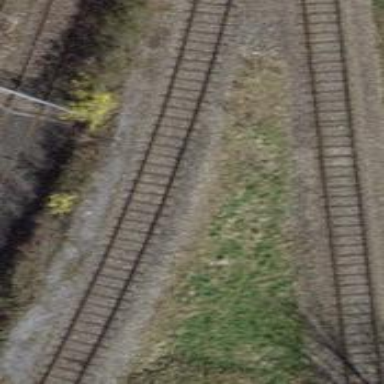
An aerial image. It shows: Railway switch.